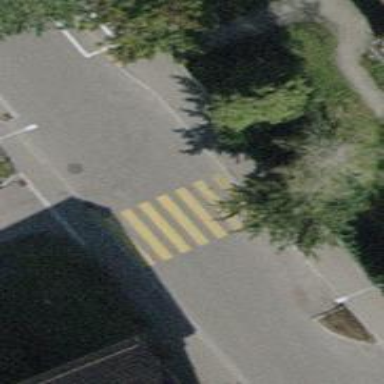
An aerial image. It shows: Marked zebra crossing on the road.